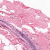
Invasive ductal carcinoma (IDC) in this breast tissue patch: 0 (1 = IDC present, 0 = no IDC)